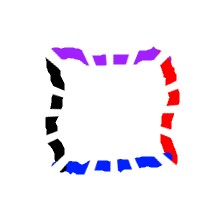
Shape: square